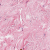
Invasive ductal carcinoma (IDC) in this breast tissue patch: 0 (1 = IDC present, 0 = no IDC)